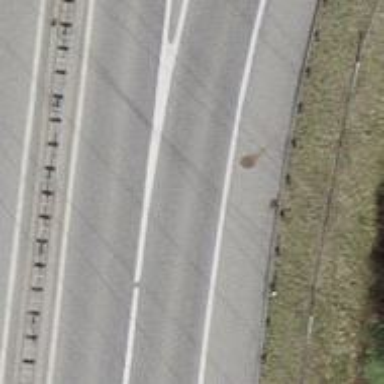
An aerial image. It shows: Motorway link.